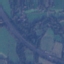
Land use / land cover: Highway